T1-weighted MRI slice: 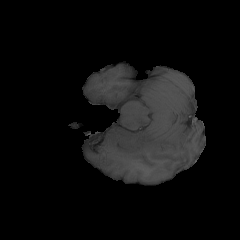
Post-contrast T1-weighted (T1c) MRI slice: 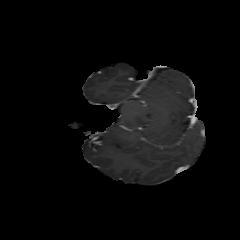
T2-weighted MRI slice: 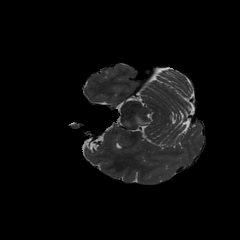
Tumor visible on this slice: yes